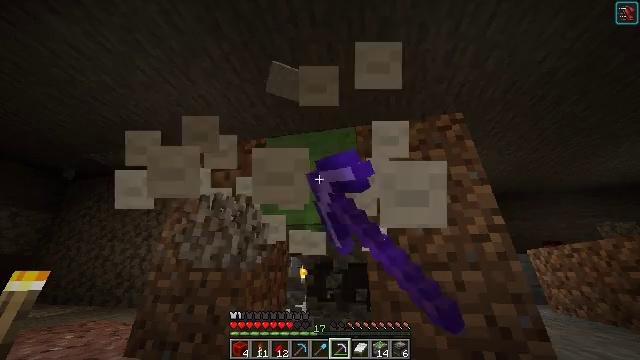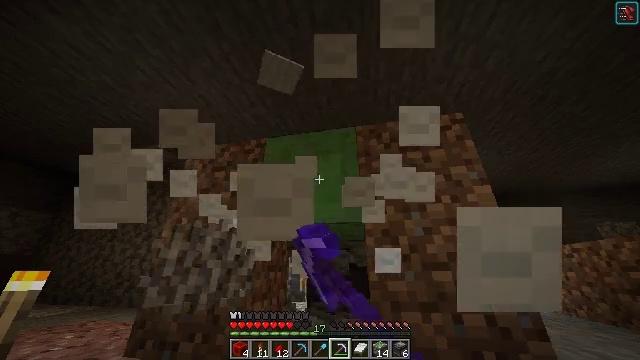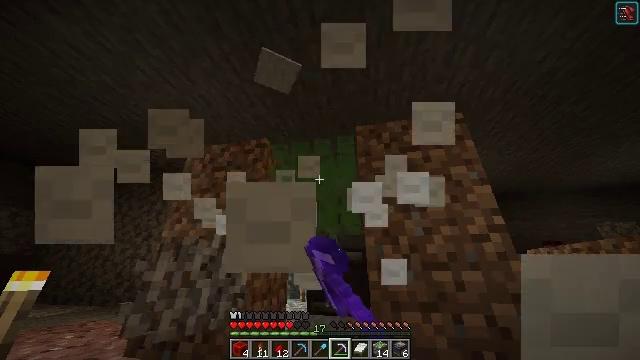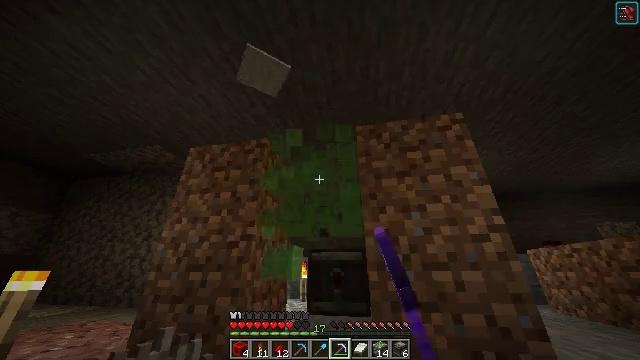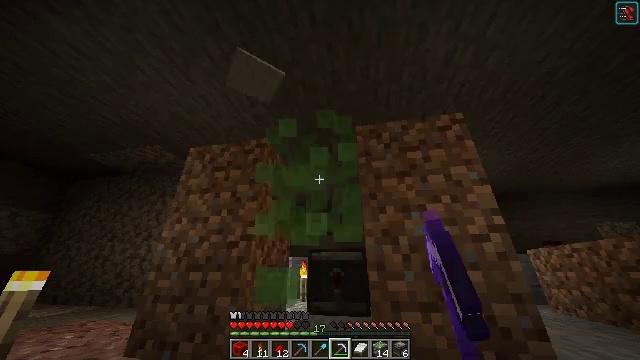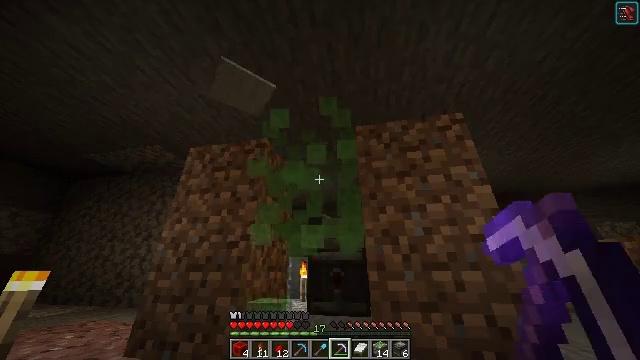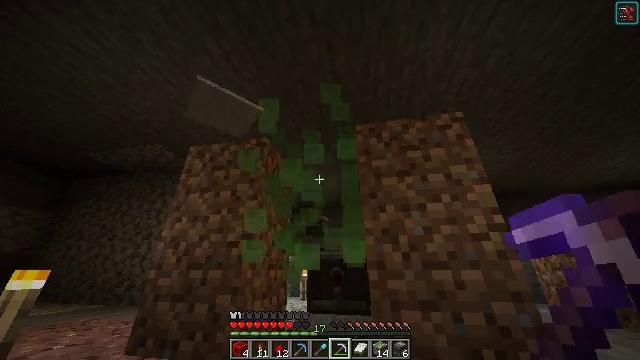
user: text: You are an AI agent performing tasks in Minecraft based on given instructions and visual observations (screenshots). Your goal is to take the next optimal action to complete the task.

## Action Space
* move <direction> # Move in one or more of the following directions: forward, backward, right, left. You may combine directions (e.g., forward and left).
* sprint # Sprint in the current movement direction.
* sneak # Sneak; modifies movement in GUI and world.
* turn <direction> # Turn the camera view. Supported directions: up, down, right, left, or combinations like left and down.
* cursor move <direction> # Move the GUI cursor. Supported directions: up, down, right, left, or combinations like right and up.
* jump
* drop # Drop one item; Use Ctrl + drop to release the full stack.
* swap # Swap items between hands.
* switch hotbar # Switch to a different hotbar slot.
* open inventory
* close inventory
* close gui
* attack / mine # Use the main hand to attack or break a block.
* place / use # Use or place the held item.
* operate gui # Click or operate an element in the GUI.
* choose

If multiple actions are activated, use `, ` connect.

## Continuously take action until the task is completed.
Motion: motion action
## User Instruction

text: Attack the slime block to pick it up.
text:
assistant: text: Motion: attack / mine
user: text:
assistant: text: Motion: attack / mine
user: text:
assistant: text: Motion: attack / mine
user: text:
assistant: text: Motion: attack / mine
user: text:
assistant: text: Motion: attack / mine
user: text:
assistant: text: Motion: attack / mine
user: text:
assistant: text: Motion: attack / mine